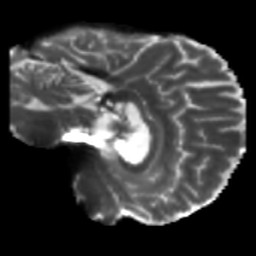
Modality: T2w
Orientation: sagittal
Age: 47
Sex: male
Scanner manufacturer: siemens
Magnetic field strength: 3 T
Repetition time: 5.47 s
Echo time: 0.0854 s